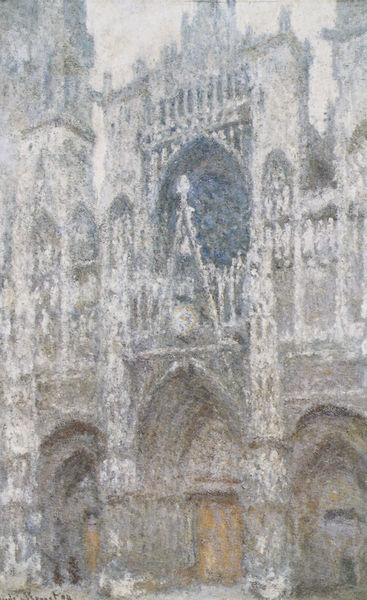
Titel: Kathedrale von Rouen: Das Portal (Trübes Wetter)
Künstler: Claude Monet
Institution: Paris, Musée d’Orsay
Schlagwörter: blau, gemälde, himmel, weiß, gelb, impressionismus, fenster, frankreich, grau, licht, paris, säule, tür, gebäude, rose, öl, kirche, gold, gotik, turm, fassade, giebel, dunst, nebel, turner, detail, monet, manet, tor, eindruck, eingang, türme, dom, kathedrale, flecken, portal, serie, skulpturen, chartres, reims, rosette, spitzbogen, tympanon, westfassade, rouen, ostfassade